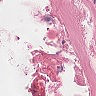
Metastatic tissue present: no